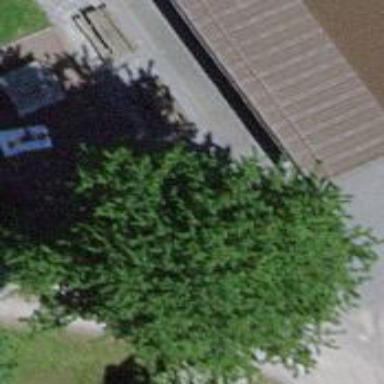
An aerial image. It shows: Broadleaved tree with lush foliage.